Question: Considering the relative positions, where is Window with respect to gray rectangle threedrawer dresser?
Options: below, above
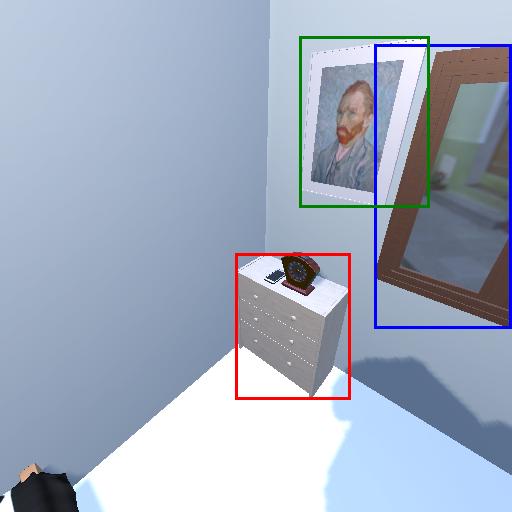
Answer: below